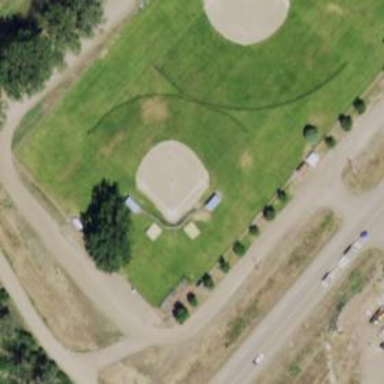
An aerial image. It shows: Softball pitch for leisure land activities.